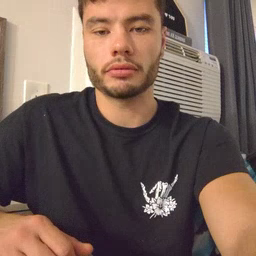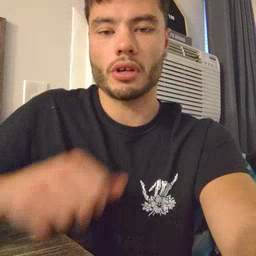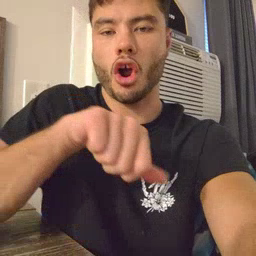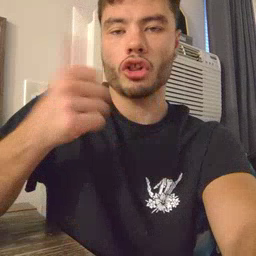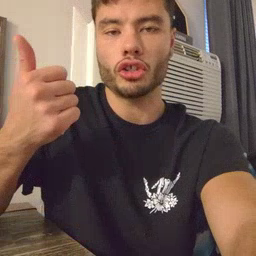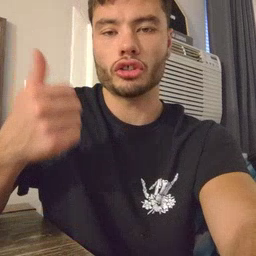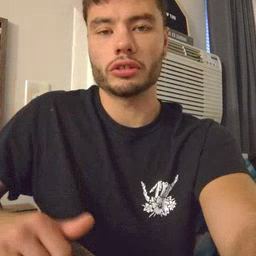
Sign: another